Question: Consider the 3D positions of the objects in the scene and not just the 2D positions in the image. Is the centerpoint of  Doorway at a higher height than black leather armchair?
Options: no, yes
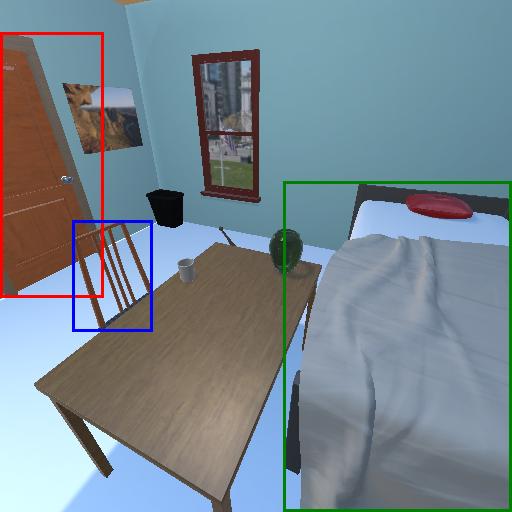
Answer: no